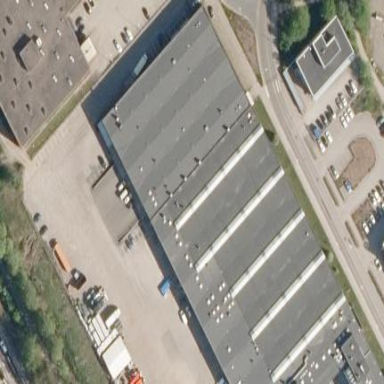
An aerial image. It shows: Industrial building with flat roof.